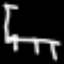
Label: chair